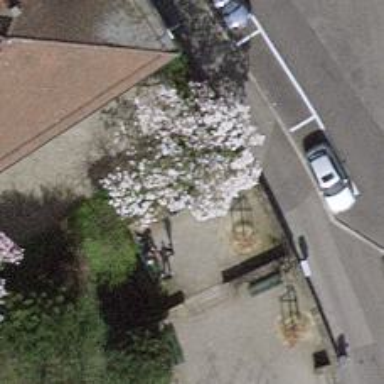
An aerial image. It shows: Bench.